Question: I opened my app (created on Eclipse) on android studio after generating gradle file, but it gives me the following errors.

I done clean and rebuild, but still the same. How to solve it?
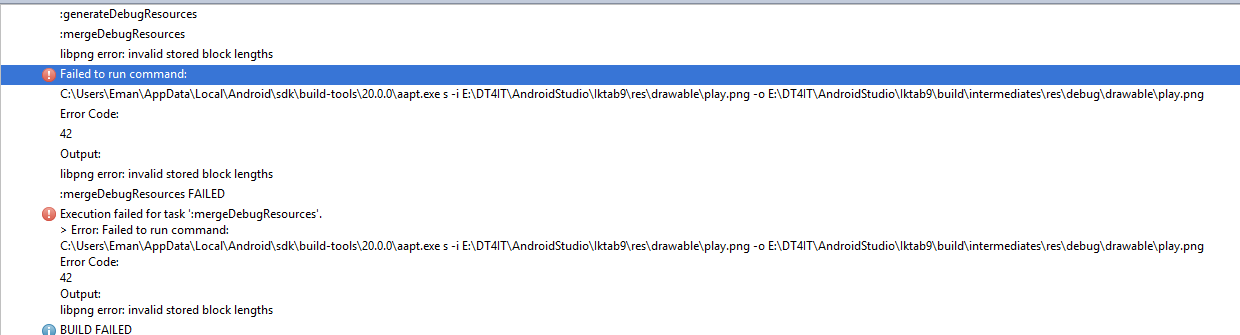
Answer: Remove play.png image file or remake play.png file. i think that's the problem.